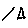
Label: triangle